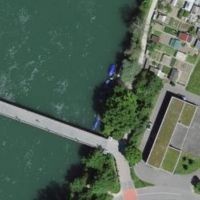
EUNIS habitat code: 55
Species observed at this site:
Prunus spinosa